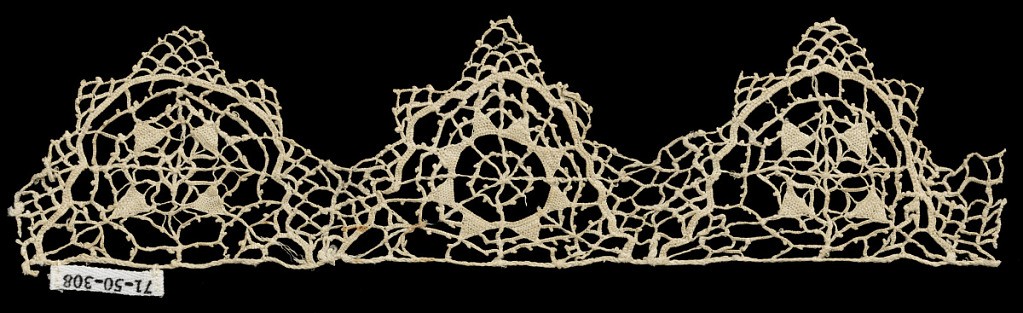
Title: Border
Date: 16th–17th century
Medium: linen Technique: needle lace, reticella style
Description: Border fragment with tabs and geometric circles.